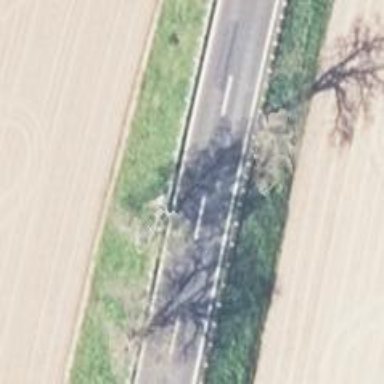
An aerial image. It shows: Deciduous broadleaved tree.